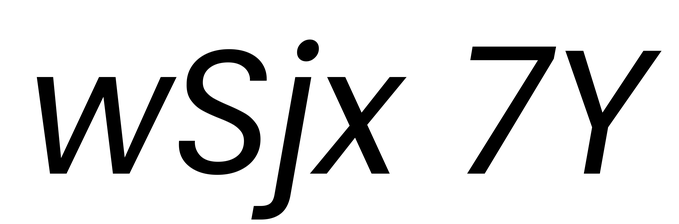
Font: Poppins-Italic